Question: What is the result of this measurement?
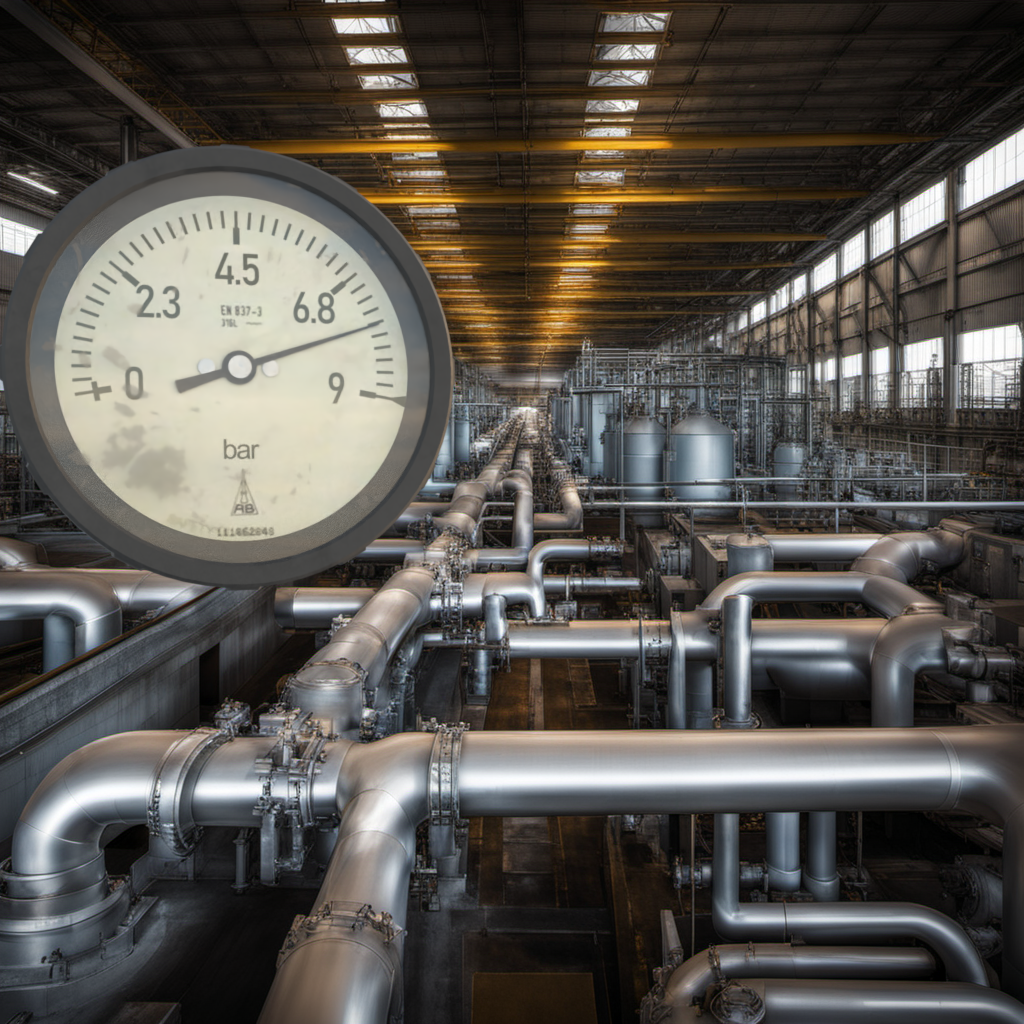
Answer: The result is 7.6
Question: What is the value range of this measurement?
Answer: The range is from 0 to 9
Question: What is the minimum and maximum value range of the measurement in the image?
Answer: The minimum value is 0 and the maximum value is 9